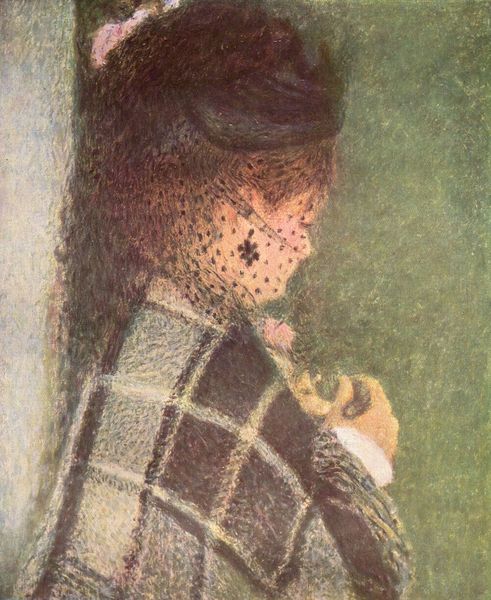
Titel: Dame mit Schleier
Künstler: Pierre Auguste Renoir
Standort: Paris
Institution: Musée d'Orsay
Schlagwörter: baum, gemälde, hand, schatten, umhang, weiß, aquarell, grün, impressionismus, landschaft, mädchen, blume, braun, elegant, fenster, frau, frisur, grau, haar, hintergrund, hut, kariert, kleid, mund, nase, ohr, ohrring, profil, renoir, rücken, schmuck, schwarz, blick, blüte, dame, rose, rosen, schal, schleier, tuch, beige, karo, malerei, muster, jung, mütze, wand, augen, bluse, gesicht, inkarnat, mensch, spitze, trauer, ärmel, bildnis, hände, portrait, porträt, öl, natur, fransen, haare, mantel, stoff, decke, spitzen, brünett, england, rosa, zart, kopfbedeckung, lächeln, dutt, rückenansicht, ecke, tüll, mauer, moment, hands, hat, white, women, black, dark, dress, face, funeral, green, hair, modern, nose, painting, wall, witwe, woman, monet, floral, angelehnt, manet, blanket, pink, brown, gesenkt, transparenz, geschlossen, geheimnisvoll, unten, punkte, abgewandt, karos, hängen, gepunktet, manchette, hinten, seite, tupfen, karomuster, fragment, profile, versunken, sad, flower, schultertuch, skin, ohring, durchsichtig, background, ear, girl, head, young, grünlich, abgewendet, versteck, impressionsismus, grass, cape, verstecken, shawl, verdeckt, color, impressionism, coat, scarf, netz, plaid, clothes, impressionist, ohrgehänge, crop, gra, aufgesteckt, earring, gras, finger, verlorenes profil, herab, sequenz, kapotte, cheek, blurry, fashion, shirt, mut, bow, depression, augen geschlossen, veil, van gogh, haarblume, scheier, herabhängen, pointilusmus, strichpunkt, sadness, karrierter, checkered, thumb, kariert#mentel, schlaier